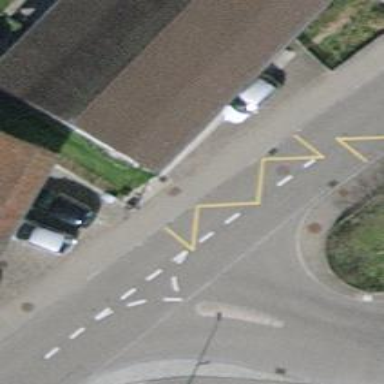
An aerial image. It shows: Bus stop with designated public transport stop position.